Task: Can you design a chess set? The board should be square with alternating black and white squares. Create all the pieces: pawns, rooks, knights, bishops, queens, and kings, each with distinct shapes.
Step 1314:
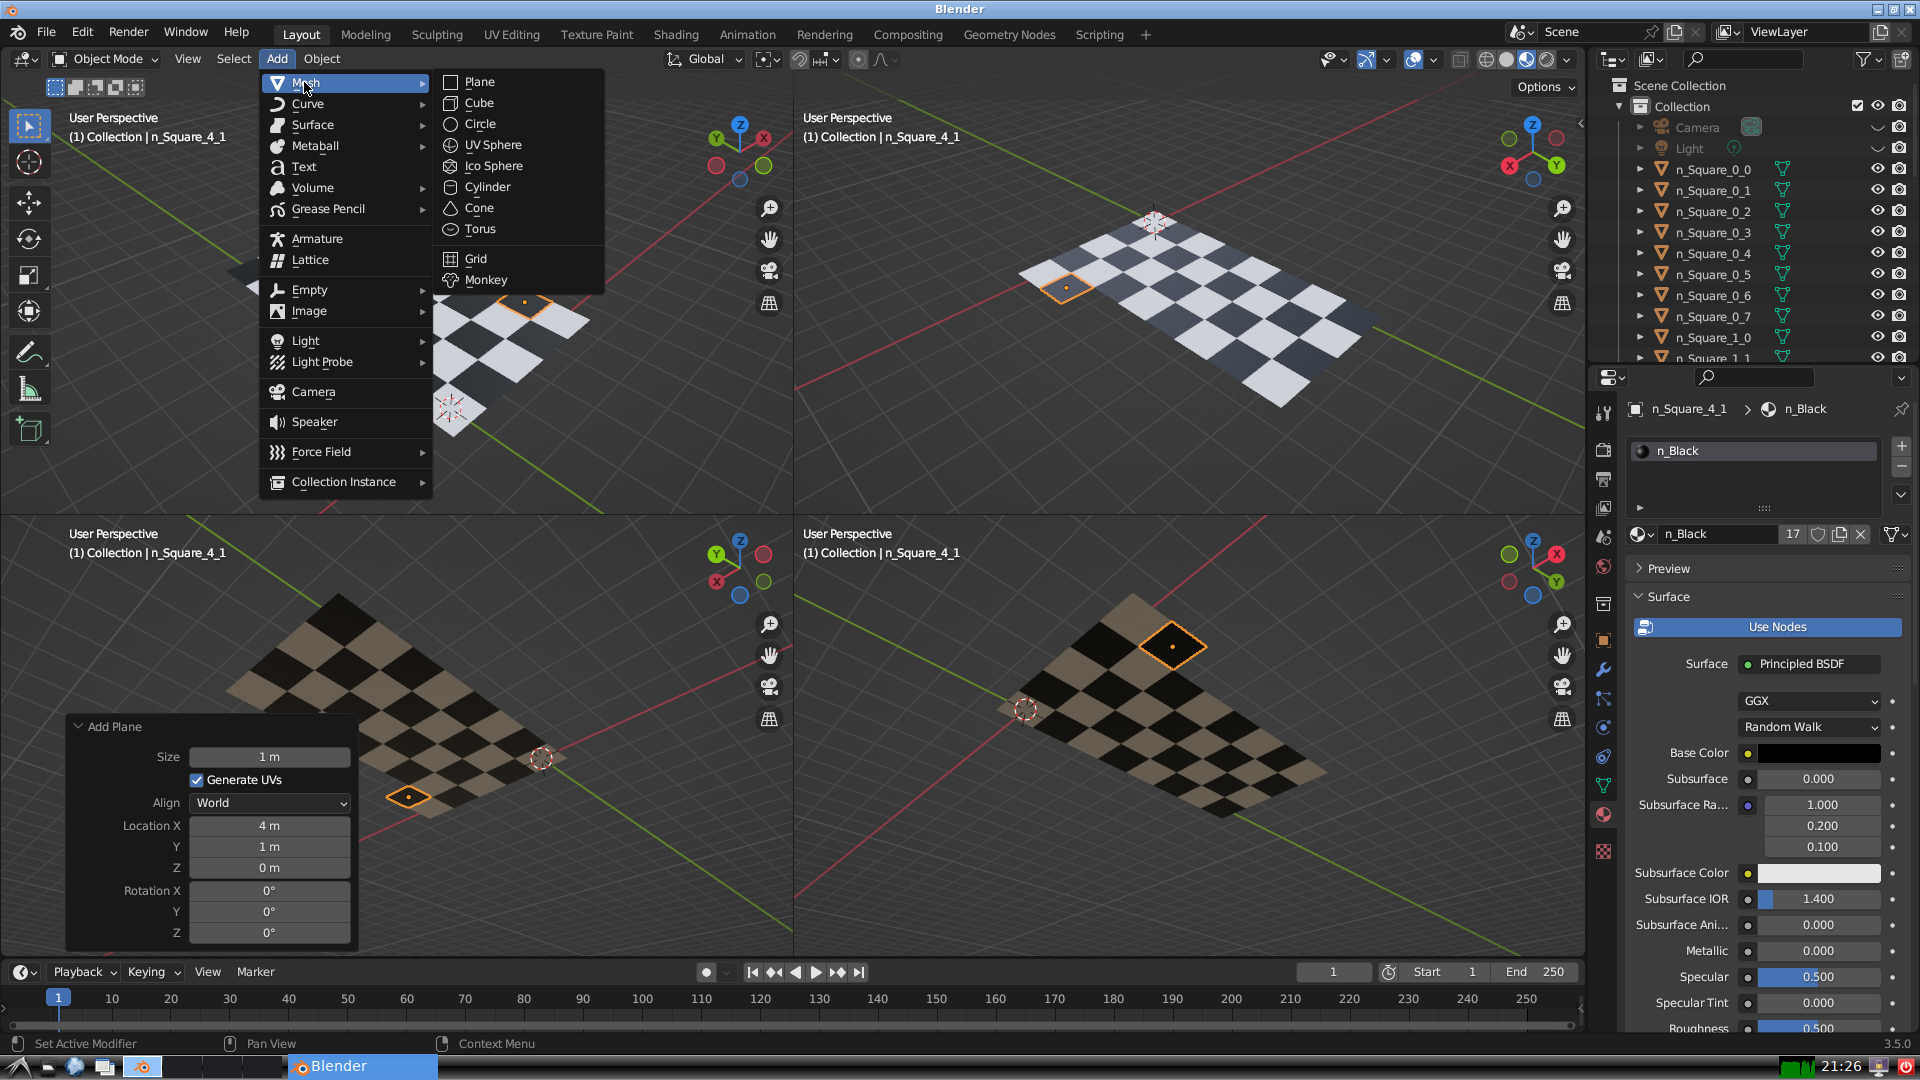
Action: {"mouse_move": [499, 79]}